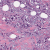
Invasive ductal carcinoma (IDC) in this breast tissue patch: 1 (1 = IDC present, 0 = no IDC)